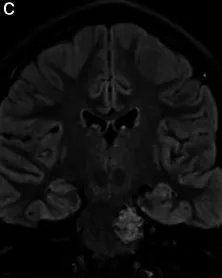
Shows images before and after the second operation via a subtemporal Kawase-Dolenc approach. (C) demonstrates the coronal FLAIR that shows the CM involving the brainstem and extending down to the internal acoustic meatus.
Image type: radiology (mri)